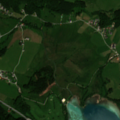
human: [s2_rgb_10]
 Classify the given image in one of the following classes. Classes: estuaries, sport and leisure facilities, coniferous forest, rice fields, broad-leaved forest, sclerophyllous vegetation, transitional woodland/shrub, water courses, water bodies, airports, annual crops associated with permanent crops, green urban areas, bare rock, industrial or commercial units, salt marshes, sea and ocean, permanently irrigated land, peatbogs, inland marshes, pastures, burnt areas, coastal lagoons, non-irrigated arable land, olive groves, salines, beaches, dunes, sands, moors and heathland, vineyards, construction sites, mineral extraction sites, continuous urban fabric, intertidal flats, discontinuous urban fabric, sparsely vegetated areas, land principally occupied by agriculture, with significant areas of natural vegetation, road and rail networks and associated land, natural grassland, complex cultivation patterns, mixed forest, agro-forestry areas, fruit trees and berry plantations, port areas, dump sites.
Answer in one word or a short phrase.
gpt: discontinuous urban fabric, sport and leisure facilities, pastures, land principally occupied by agriculture, with significant areas of natural vegetation, mixed forest, inland marshes, water bodies